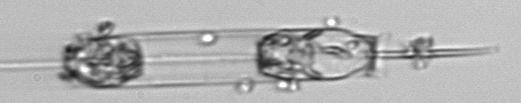
Label: Ditylum_brightwellii